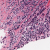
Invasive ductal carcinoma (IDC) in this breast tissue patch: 1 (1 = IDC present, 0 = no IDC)